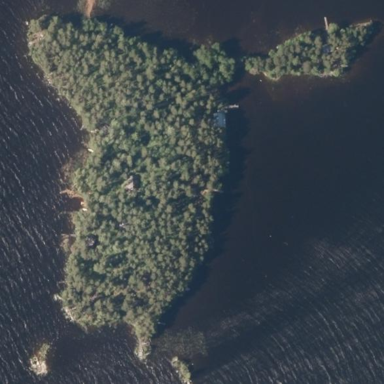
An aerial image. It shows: Island.